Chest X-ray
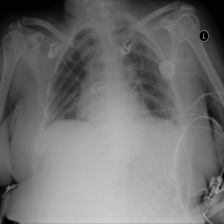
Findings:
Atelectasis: negative
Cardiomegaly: negative
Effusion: negative
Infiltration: negative
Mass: negative
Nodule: negative
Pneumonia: negative
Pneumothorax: negative
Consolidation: negative
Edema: negative
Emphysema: negative
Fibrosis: negative
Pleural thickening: negative
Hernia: negative